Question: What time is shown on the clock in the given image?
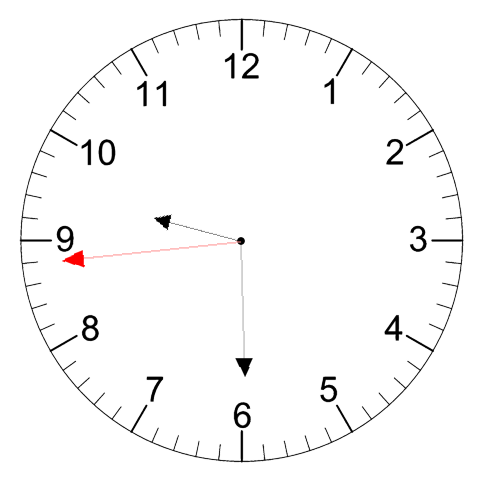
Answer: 09:29:44